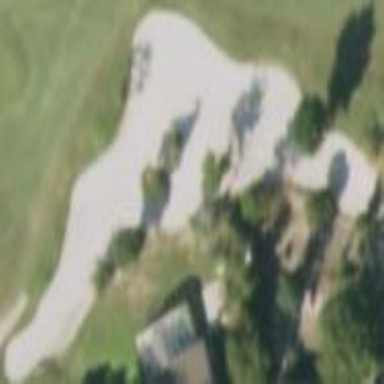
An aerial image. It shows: Sand bunker on golf course.